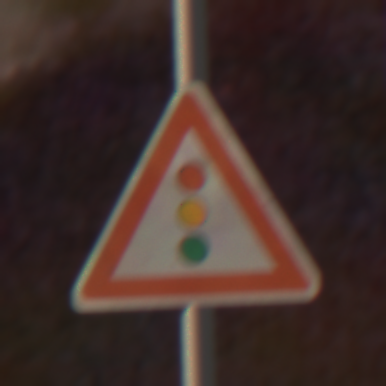
Verkehrszeichen: Lichtzeichenanlage
Umgebung: Outdoor, Suburban
Tageszeit: Night
Wetter: Clear
Licht: Artificial
Jahreszeit: NotSpecified
Kontrast: HighContrast